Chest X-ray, AP view. Patient: 63 years old, sex M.
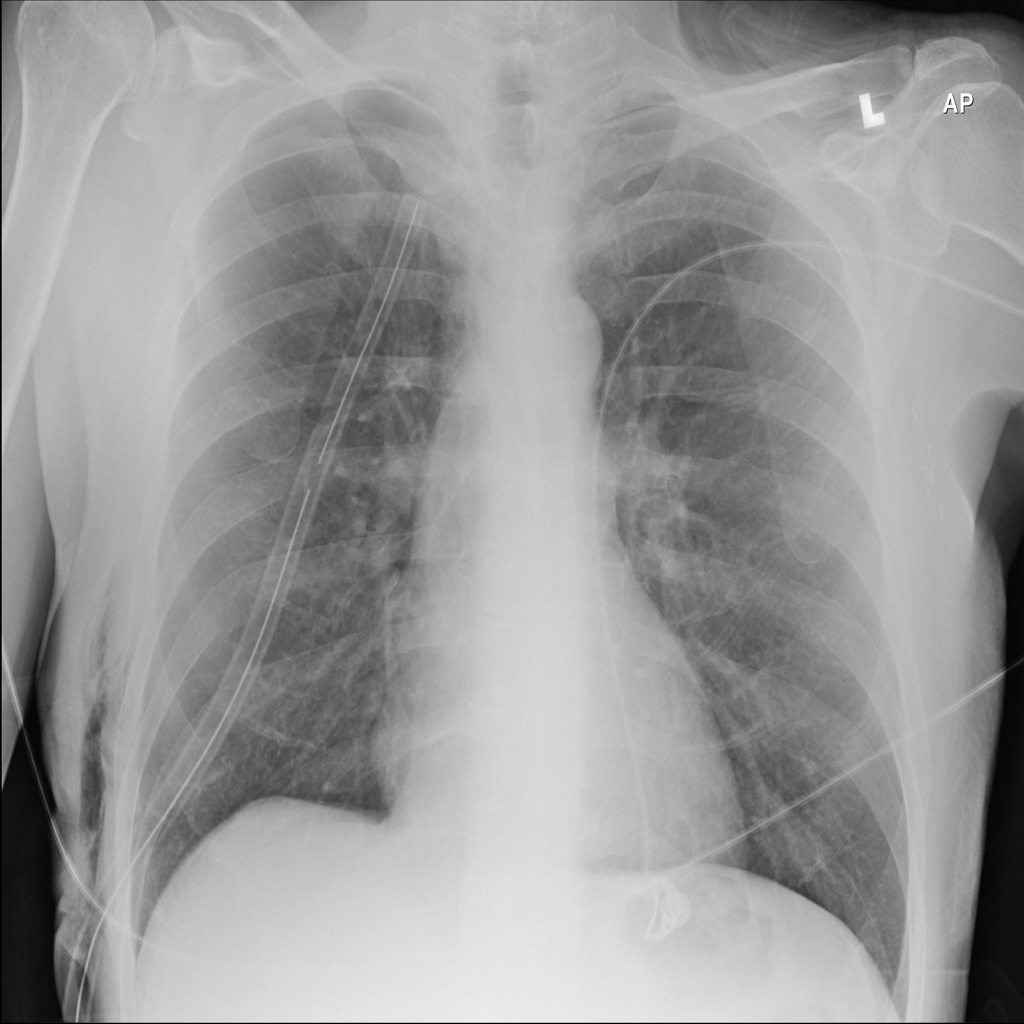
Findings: No Finding